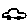
Label: car